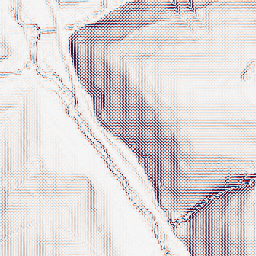
Category: wavelet
Decomposition family: wavelet_biorthogonal
Decomposition parameters: wavelet: bior1.3
level: 2
Upsampling method: sinc_hamming
Upsampling parameters: scale: 4
kernel_size: 16
Upsampling scale: 4